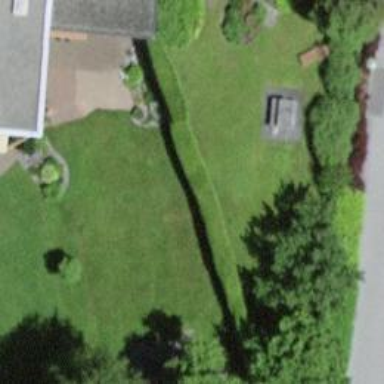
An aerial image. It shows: Hedge acting as barrier.